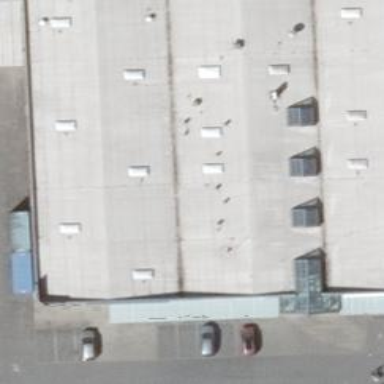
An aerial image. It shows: Furniture shop.